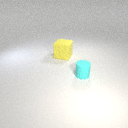
large yellow rubber cube behind small cyan rubber cylinder